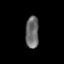
Tissue: skin
Cell type: Epithelial cells
Senescence score: 0.279
Nuclear area (px): 418
Mean DAPI intensity: 106.33